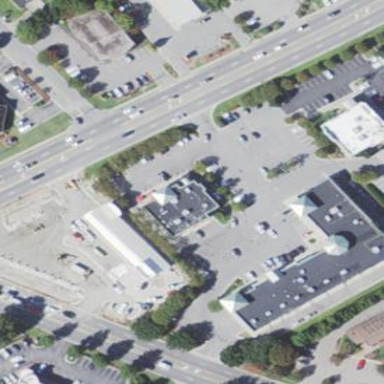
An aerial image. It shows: Retail area.